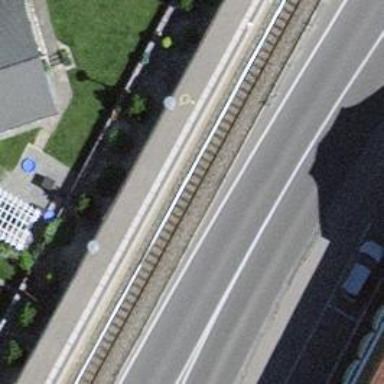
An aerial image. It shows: Public transport stop position.